Field crop: maize
Growth stage: 2
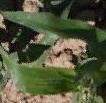
Species: maize